Question: I'm working on cleaning and structuring an Excel dataset containing rates for customers on different periods and from Point A to Point B which I will import into a final sheet. There are 4 columns

The first row has 5 sets of dates, Second row has 68 different locations, Third row has 10 locations and fourth has 2 customers.
I need to generate a matrix with a random combination of these 4 columns. I might have been pretty bad at statistics, but I tried to create this set manually (copy+paste) to get a total of 6800 rows (68 times 10 times 5 times 2), but when I concatenated them and ran conditional formatting, and there were duplicates.
Does anyone have an idea of randomizing this sample perfectly without duplicates? I need a function to be able to generate this sample. No macros.
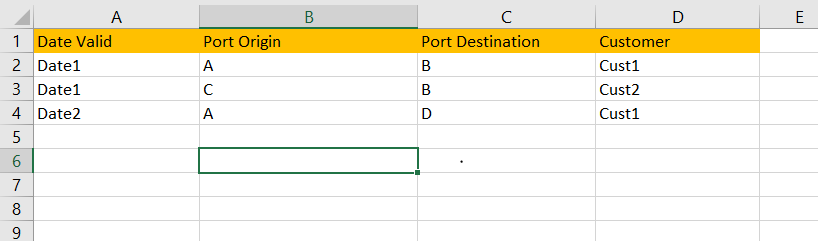
Answer: I managed to do it with some manual copy + paste and TEXTJOIN function.
I had 6800 combinations (68x5x10x2), which I created in Excel, then I used the function
'''
=TEXTJOIN(";",TRUE,A1,B1,C1,D1)
'''
This gave me the result as Date1;A;B;Cust1 in column 5. I used Remove duplicates to get unique Textjoins. I had 5440 remaining after completing this step.
Then I separated these unique values into columns using Text-to-column function.